Question: I init store variable in 'initComponent' of gridpanel like
'''
initComponent: function() {
var store = Ext.create('Ext.data.Store', {
model: 'MyDataObject',
pageSize:_end,
proxy: {
type: 'ajax',
url: myurl,
reader: {
type: 'json',
totalProperty: 'total', // total data, see json output
root: 'results' // see json output
}
}
});
this.store = store;
this.callParent(arguments);
this.store.load({params:{start:_star, limit:_end}
});
'''
I call store in pagingtoolbar like
'''
dockedItems: [
{
xtype: 'pagingtoolbar',
dock: 'bottom',
store: this.store,
pageSize: _end,
displayInfo: true,
displayMsg: 'Displaying results {0} - {1} of {2}',
emptyMsg: 'No results'
}
]
'''
In my gridpanel still have data but my bottom show "no results" like

I think problem is . How can i make it work thanks.
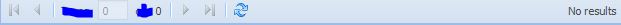
Answer: I found the solution in here <URL>
and the code must like:
'''
this.store = store;
this.dockedItems = [{
xtype: 'pagingtoolbar',
store: this.store,
displayMsg: 'Displaying results {0} - {1} of {2}',
emptyMsg: 'No results',
dock: 'bottom',
displayInfo: true,
pageSize: 22
}];
this.callParent(arguments);
this.store.load({params:{start:0, limit:22}});
'''